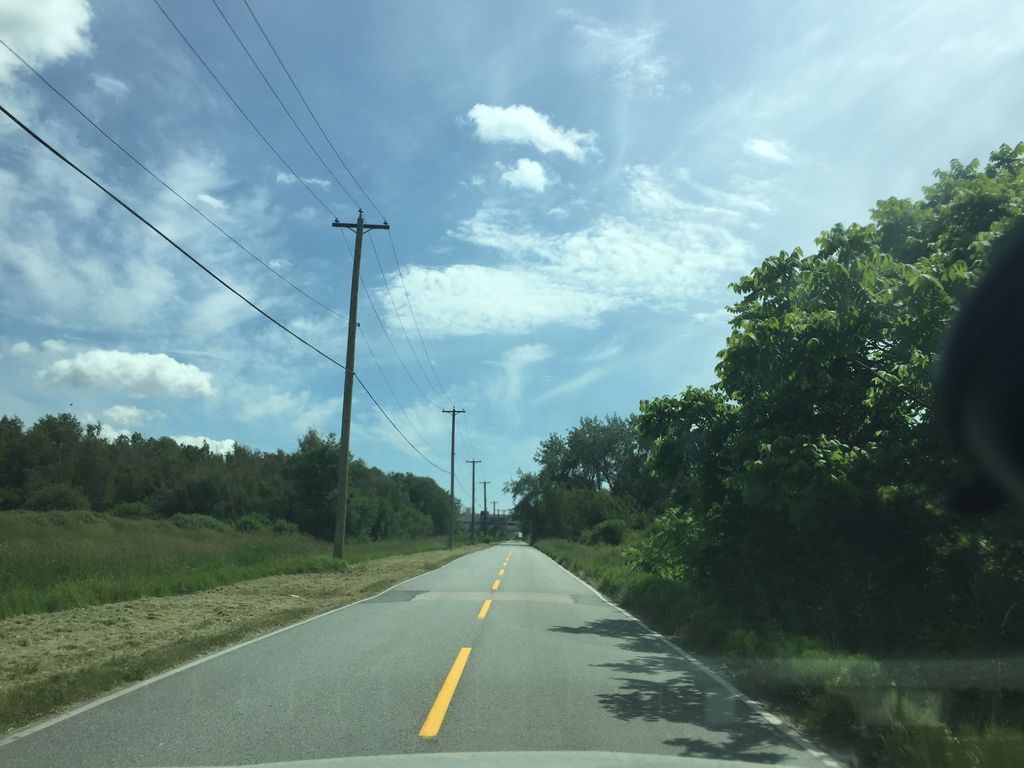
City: vancouver